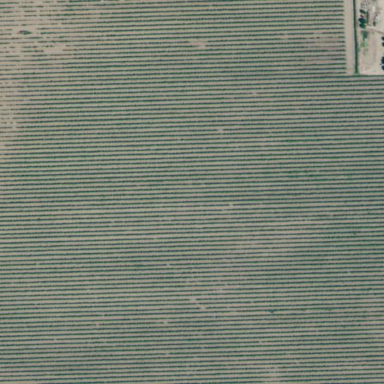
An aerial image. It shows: Vineyard where grapes are grown.